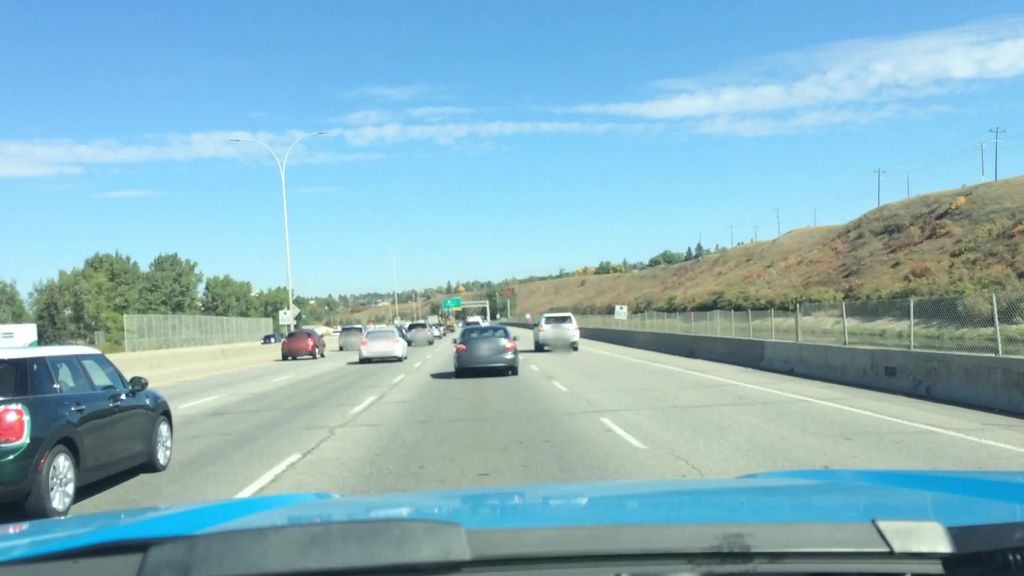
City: calgary